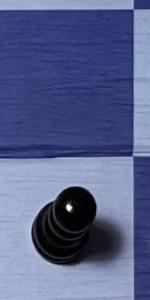
Label: Pawn_Black